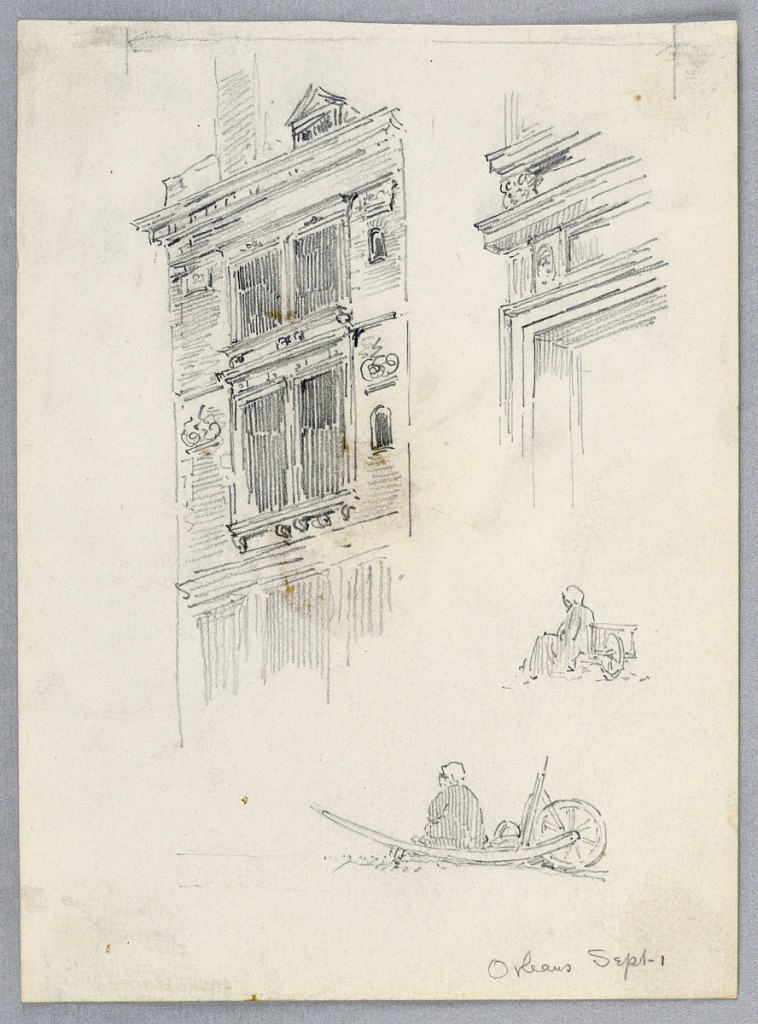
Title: Sketches of Orléans
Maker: Arnold William Brunner, American, 1857–1925
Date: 1883
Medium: Graphite on paper
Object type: Drawing
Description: Upper stories of a house shown, a doorway. Two sketches of a woman sitting on identified object.